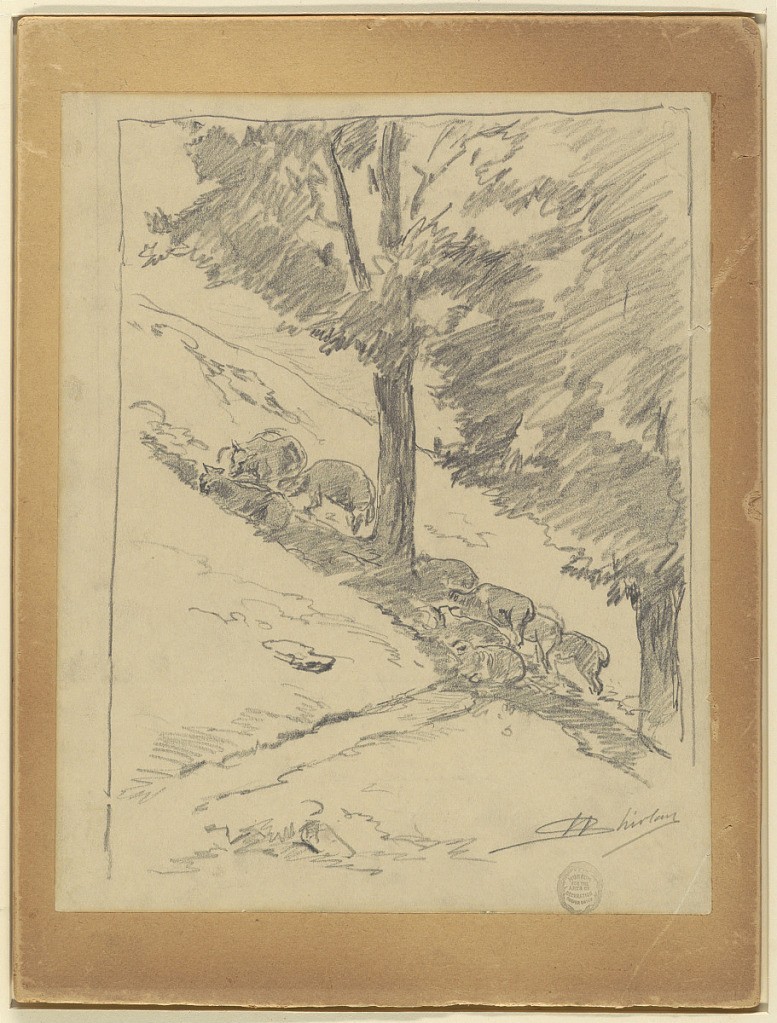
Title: Sheep on a Hillside
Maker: Walter Shirlaw, American, b. Scotland, 1838–1909
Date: ca. 1875
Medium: Graphite on paper
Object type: Drawing
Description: Sheep on a hillside in the shade of a tree.